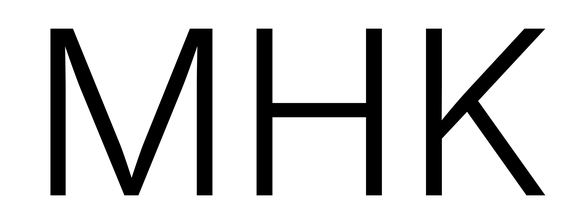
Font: Inter_Light